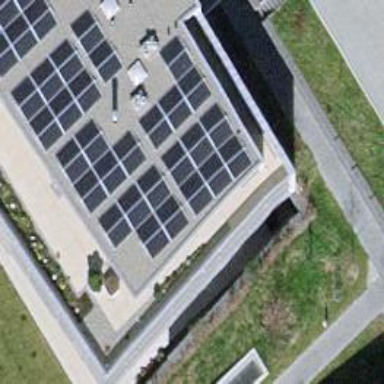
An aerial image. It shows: Solar power generator with photovoltaic panels.